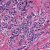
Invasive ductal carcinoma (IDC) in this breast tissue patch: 1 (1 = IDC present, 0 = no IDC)